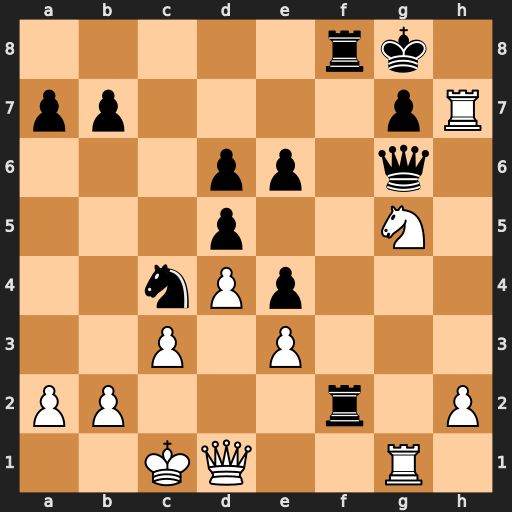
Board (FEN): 5rk1/pp4pR/3pp1q1/3p2N1/2nPp3/2P1P3/PP3r1P/2KQ2R1
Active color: w
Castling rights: -
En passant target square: -
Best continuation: Rxg7+ Qxg7 Nxe6 Qg2 Rxg2+ Rxg2 Nxf8